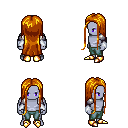
a pixel art fantasy rpg character, male body template, dark elf, purple skin, steel arm armor, teal pants, dark blonde extra-long hairstyle, white cloth bracers, gold boots, four views (front, back, left, right), 2x2 character sprite sheet, small pixel art, hard edges, no anti-aliasing